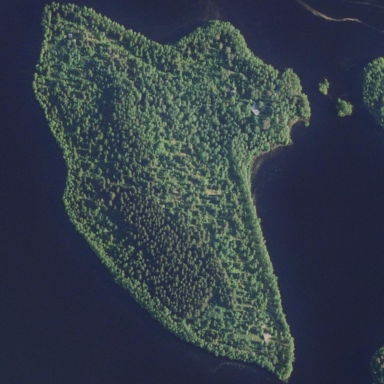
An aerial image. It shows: Island covered with needle-leaved woodland.